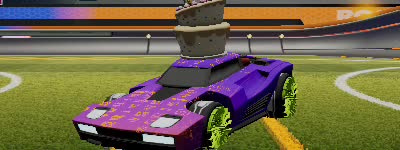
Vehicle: breakout